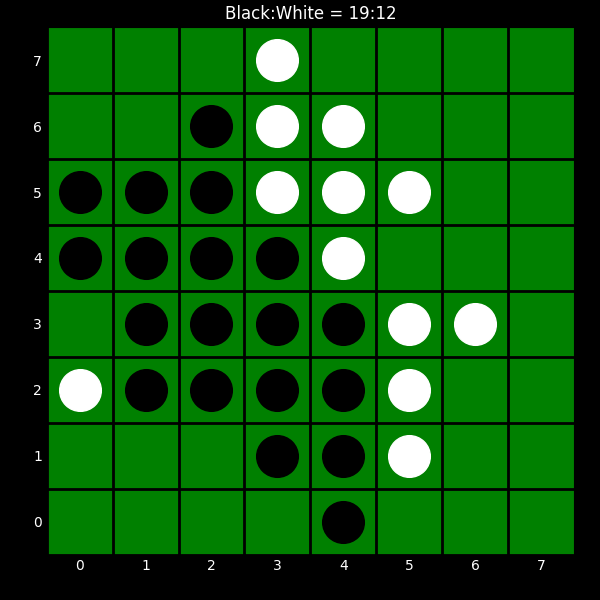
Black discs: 19
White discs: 12